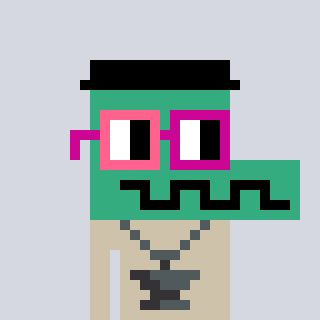
a pixel art character with square pink and red glasses, a crocodile-shaped head and a bege-colored body on a cool background